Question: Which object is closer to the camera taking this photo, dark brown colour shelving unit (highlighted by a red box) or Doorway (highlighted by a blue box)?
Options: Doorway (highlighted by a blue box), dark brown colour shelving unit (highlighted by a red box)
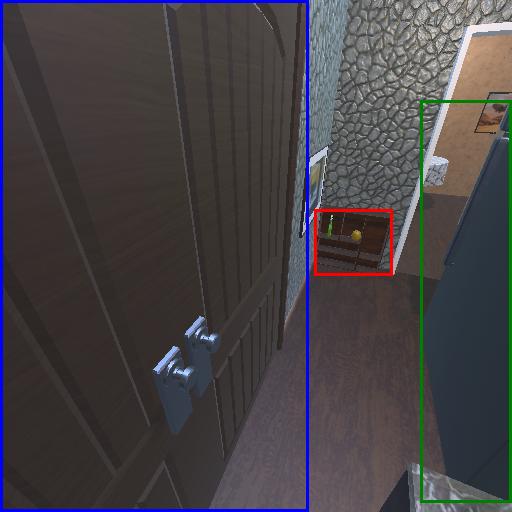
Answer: Doorway (highlighted by a blue box)